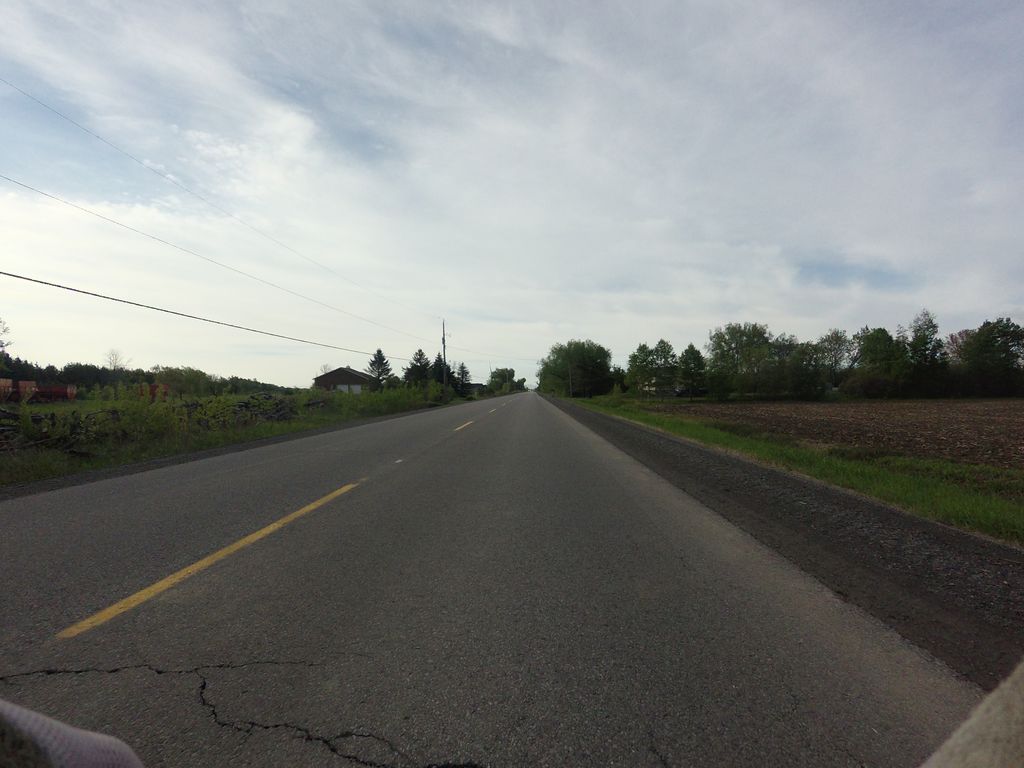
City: ottawa-gatineau